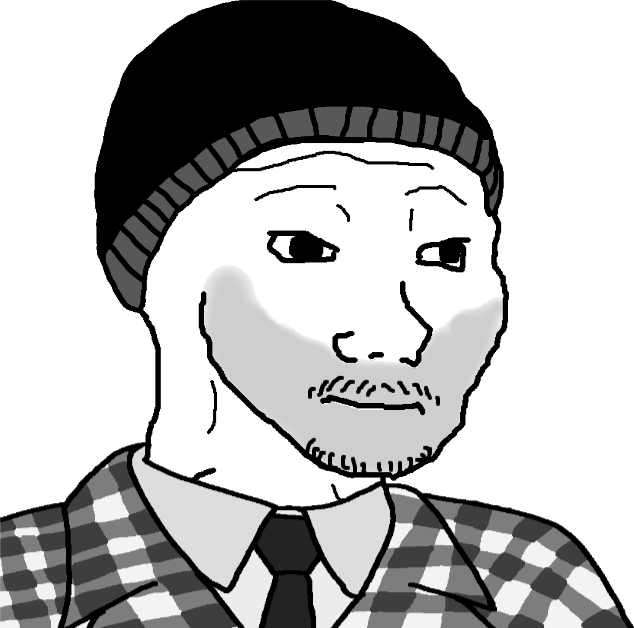
Label: 5_Doomer